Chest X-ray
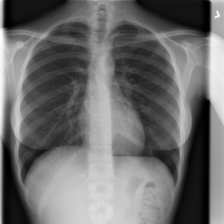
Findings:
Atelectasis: negative
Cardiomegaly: negative
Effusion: negative
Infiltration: negative
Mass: negative
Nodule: negative
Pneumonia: negative
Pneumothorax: negative
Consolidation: negative
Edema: negative
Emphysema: negative
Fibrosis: negative
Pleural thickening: negative
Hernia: negative